Field crop: maize
Growth stage: 2
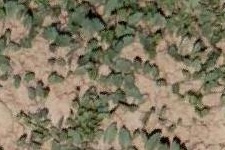
Species: convolvulus